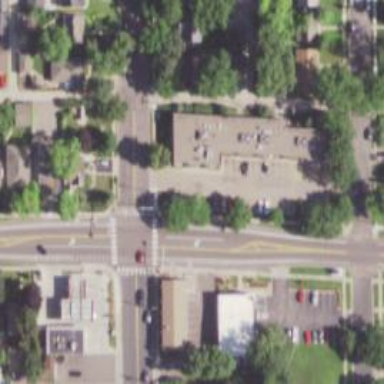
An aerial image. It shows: Marked road crossing.